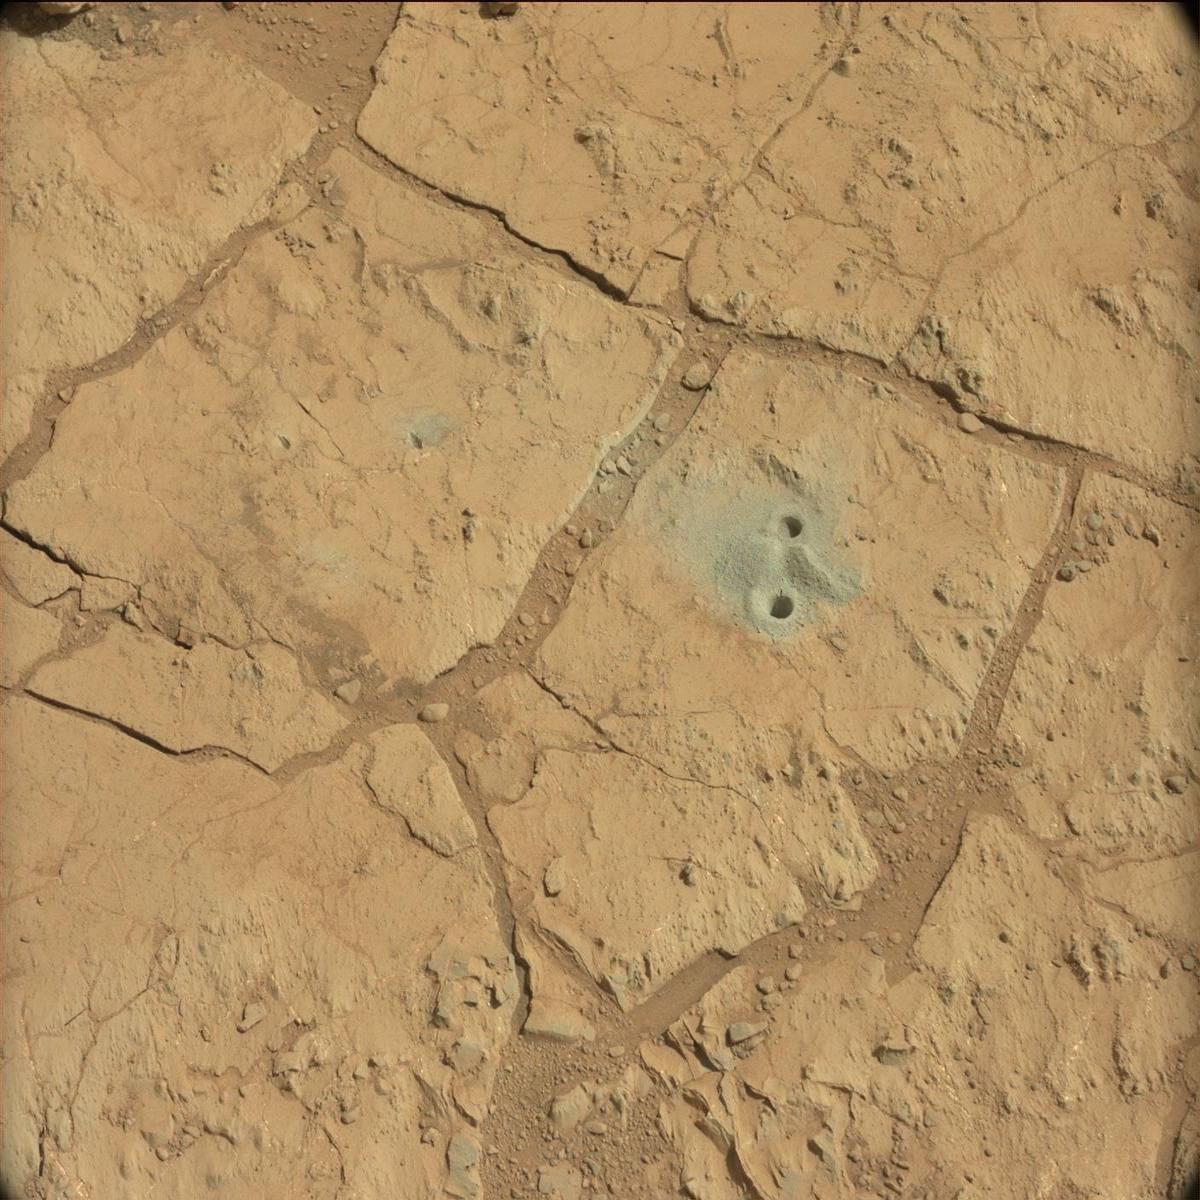
Terrain classes present: Bedrock, Hole, Rock, Sand / Soil